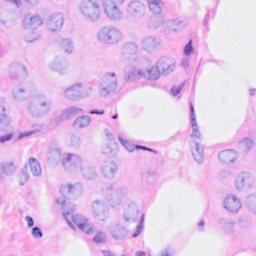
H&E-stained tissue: Breast